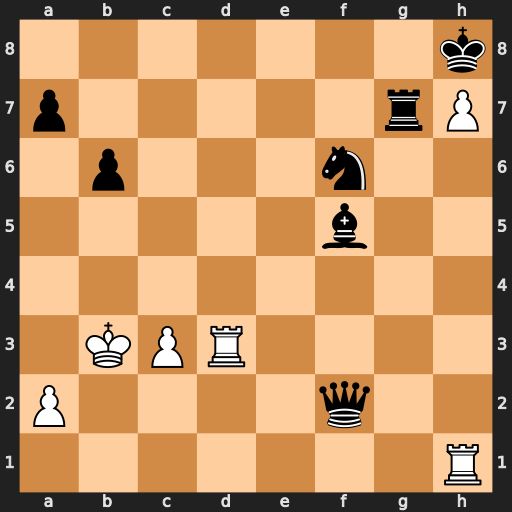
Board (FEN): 7k/p5rP/1p3n2/5b2/8/1KPR4/P4q2/7R
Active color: w
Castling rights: -
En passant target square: -
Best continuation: Rd8+ Ne8 Rxe8+ Rg8 hxg8=Q#